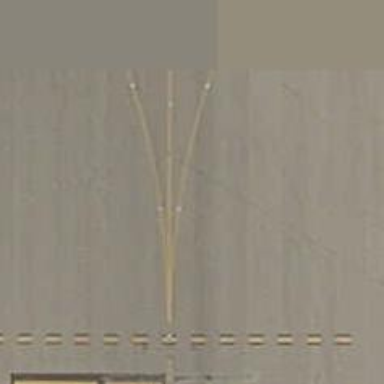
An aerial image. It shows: Image of taxiway at airport.